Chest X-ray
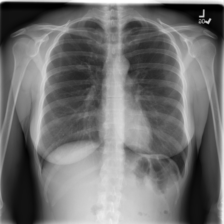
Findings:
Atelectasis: negative
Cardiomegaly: negative
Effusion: negative
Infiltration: negative
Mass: positive
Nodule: negative
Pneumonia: negative
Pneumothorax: negative
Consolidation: negative
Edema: negative
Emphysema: negative
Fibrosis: negative
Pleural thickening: negative
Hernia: negative